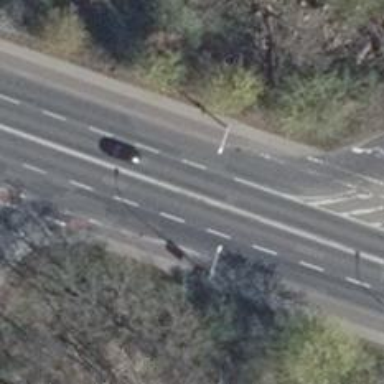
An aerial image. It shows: Asphalt road classified as primary highway.